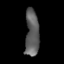
Tissue: lung
Cell type: Epithelial cells
Senescence score: 0.2278
Nuclear area (px): 632
Mean DAPI intensity: 93.869